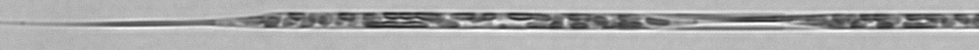
Label: Rhizosolenia